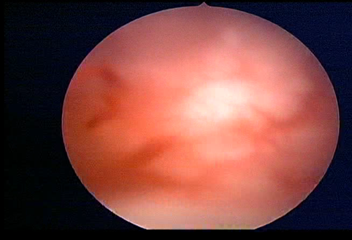
Modality: WLC
Class: Normal mucosa
Bladder cancer association: No